Question: I am trying to get the top left x,y and bottom right x,y. And calculat the width and height of displays.
My secondary monitor is 1920x1080 as seen in my display settings screenshot:

I am getting the monitor dimensions in two ways. The code below is js-ctypes but I simplified out all the error checking and other ctypes stuff and tried to make it look like c. But this is a winapi issue not ctypes hence I didn't tag the topic with it.
First approach:
'''
cPoint = POINT();
GetCursorPos(&cPoint);
cMon = MonitorFromPoint(cPoint, MONITOR_DEFAULTTONEAREST);
cMonInfo = MONITORINFOEX();
cMonInfo.cbSize = MONITORINFOEX.size;
GetMonitorInfo(cMon, &cMonInfo);
lpszDriver = null;
lpszDevice = cMonInfo.szDevice;
xTopLeft = cMonInfo.rcMonitor.left;
yTopLeft = cMonInfo.rcMonitor.top;
nWidth = cMonInfo.rcMonitor.right - xTopLeft;
nHeight = cMonInfo.rcMonitor.bottom - yTopLeft;
'''
This is giving me a rect of the following:
'''
_RECT(-1920, -1080, -640, -360)
'''
Doing right - left gives 1280
Doing bottom - top gives 720
The dimensions are definitely wrong. It should have been width of 1920 and height of 1080.
I then try the second method:
'''
hdcScreen = CreateDC(lpszDriver, lpszDevice, null, null);
nWidth = GetDeviceCaps(hdcScreen, HORZRES);
nHeight = GetDeviceCaps(hdcScreen, VERTRES);
'''
This gives me the same thing, width of 1280 and height of 720. My mind is boggled! How can I get 1920x1080?
This same method gives me correct dimensions for my primary monitor, so I am very confused.
### EDIT
I just now tried a third method, and still same issues:
'''
var jsMonitorEnumProc = function(hMonitor, hdcMonitor, lprcMonitor, dwData) {
xTopLeft = lprcMonitor.contents.left;
yTopLeft = lprcMonitor.contents.top;
nWidth = lprcMonitor.contents.right - xTopLeft;
nHeight = lprcMonitor.contents.bottom - yTopLeft;
return true;
}
EnumDisplayMonitors(null, null, jsMonitorEnumProc, 0);
'''
This gives me rects of the following:
'''
_RECT(0, 0, 1280, 1024)
_RECT(-1920, -1080, -640, -360)
'''
The first one is my primary monitor and we see doing bottom - top gives 1280 and right - left gives 1024 which is correct my primary monitor is 1280 x 1024.
But the second monitor again is -360 - -1080 for 720 height and -640 - -1920 for 1280 width. I am using this to take screenshots of all the monitors and second ones is coming out clipped.
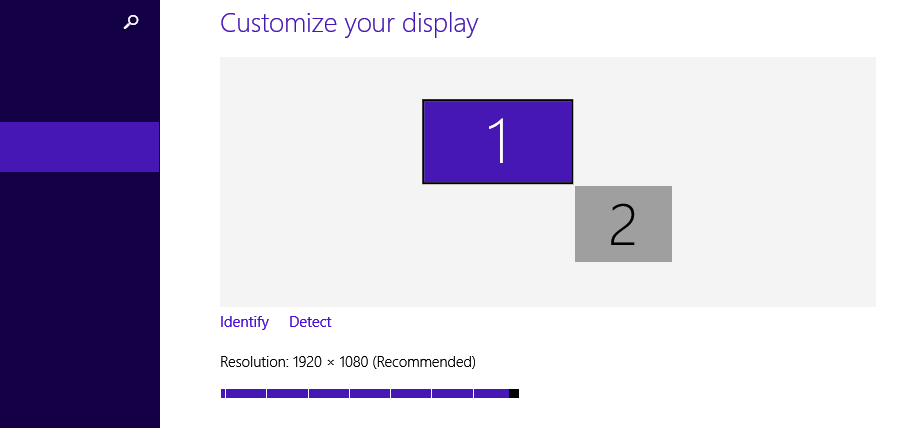
Answer: In my non-dpi aware app 32bit Firefox on Win 8.1 64bit, I was able to get the proper dimensions by using 'EnumDisplaySettings' using the DISPLAY_DEVICE struct of size 220.
js-ctypes:
'''
// start - get all monitor resolutions
var iDevNum = -1;
while (true) {
iDevNum++;
var lpDisplayDevice = ostypes.TYPE.DISPLAY_DEVICE();
lpDisplayDevice.cb = ostypes.TYPE.DISPLAY_DEVICE.size;
var rez_EnumDisplayDevices = ostypes.API('EnumDisplayDevices')(null, iDevNum, lpDisplayDevice.address(), 0);
//console.info('rez_EnumDisplayDevices:', rez_EnumDisplayDevices.toString(), uneval(rez_EnumDisplayDevices), cutils.jscGetDeepest(rez_EnumDisplayDevices));
if (cutils.jscEqual(rez_EnumDisplayDevices, 0)) { // ctypes.winLastError != 0
// iDevNum is greater than the largest device index.
break;
}
console.info('lpDisplayDevice.DeviceName:', lpDisplayDevice.DeviceName.readString()); // "\.\DISPLAY1" till "\.\DISPLAY4"
if (lpDisplayDevice.StateFlags & ostypes.CONST.DISPLAY_DEVICE_ATTACHED_TO_DESKTOP) {
console.log('is monitor');
var dm = ostypes.TYPE.DEVMODE(); // SIZEOF_DEVMODE = 148
console.info('dm.size:', ostypes.TYPE.DEVMODE.size);
//dm.dmFields = ostypes.CONST.DM_PELSWIDTH;
//dm.dmSize = ostypes.TYPE.DEVMODE.size;
console.log('iDevNum:', iDevNum, lpDisplayDevice.DeviceName.readString());
var rez_EnumDisplaySettings = ostypes.API('EnumDisplaySettings')(lpDisplayDevice.DeviceName, ostypes.CONST.ENUM_CURRENT_SETTINGS, dm.address());
//console.info('rez_EnumDisplaySettings:', rez_EnumDisplaySettings.toString(), uneval(rez_EnumDisplaySettings), cutils.jscGetDeepest(rez_EnumDisplaySettings));
//console.info('dm:', dm.toString());
collMonInfos.push({
x: parseInt(cutils.jscGetDeepest(dm.u.dmPosition.x)),
y: parseInt(cutils.jscGetDeepest(dm.u.dmPosition.y)),
w: parseInt(cutils.jscGetDeepest(dm.dmPelsWidth)),
h: parseInt(cutils.jscGetDeepest(dm.dmPelsHeight)),
screenshot: null, // for winnt, each collMonInfos entry has screenshot data
otherInfo: {
nBPP: parseInt(cutils.jscGetDeepest(dm.dmBitsPerPel)),
lpszDriver: null,
lpszDevice: lpDisplayDevice.DeviceName
}
});
}
}
// end - get all monitor resolutions
'''